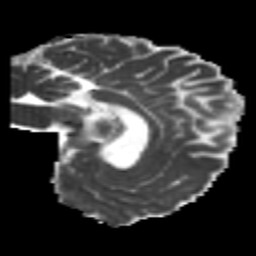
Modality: MD
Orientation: sagittal
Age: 26
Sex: male
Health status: healthy
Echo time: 0.074 s